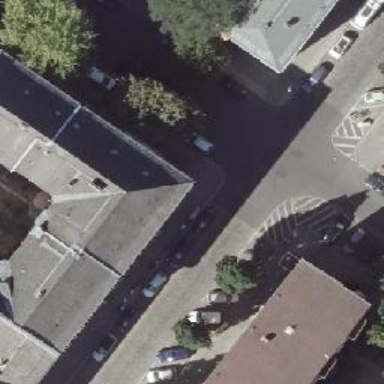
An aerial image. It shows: Residential road with separate asphalt sidewalk. There is street side parking on the left and lane for parking on the right.